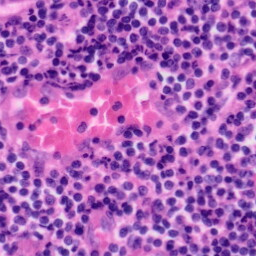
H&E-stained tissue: Tonsil